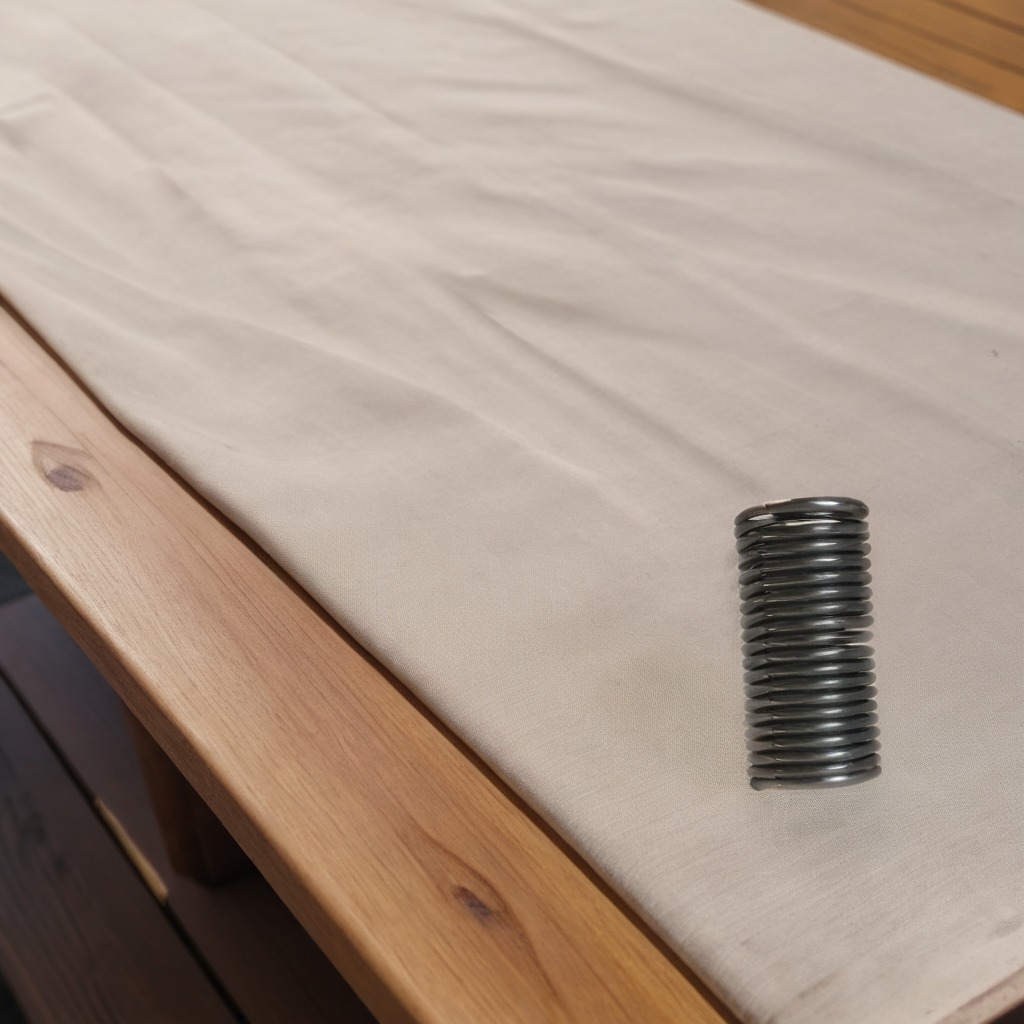
A coiled metal spring is lying on the wooden table.